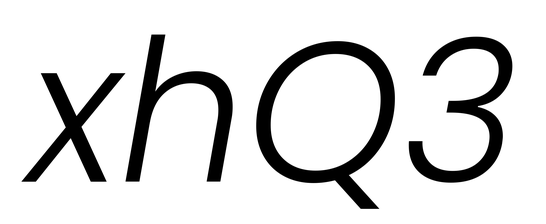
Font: Poppins-LightItalic